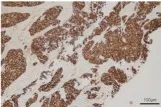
The biopsy of the right supraclavicular lymph node. (E-H) The second biopsy of the right supraclavicular lymph nodes. (F) Immunohistochemical staining of CK.
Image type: pathology (immunostaining)